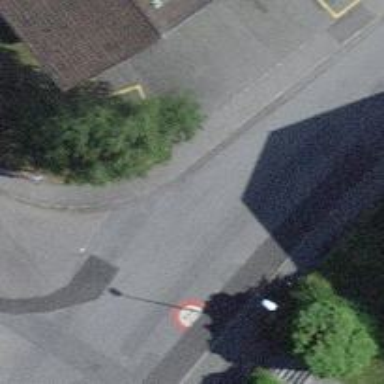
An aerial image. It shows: Kerb serving as barrier.